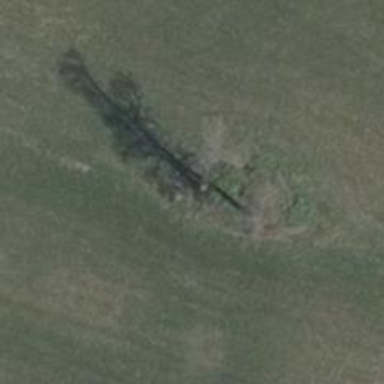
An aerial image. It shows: Semi-deciduous broadleaved tree.